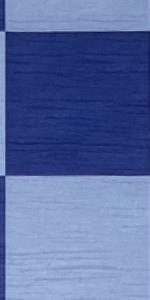
Label: Empty